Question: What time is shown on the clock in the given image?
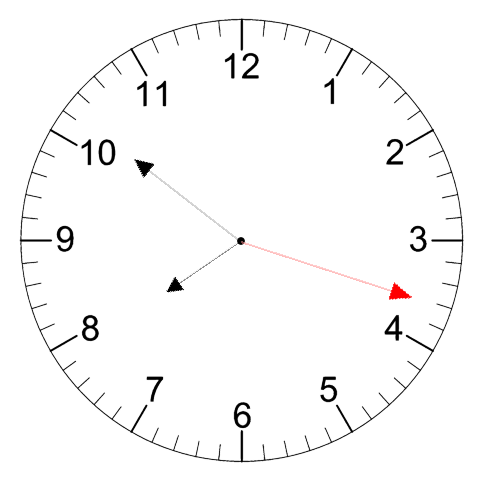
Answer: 07:51:18